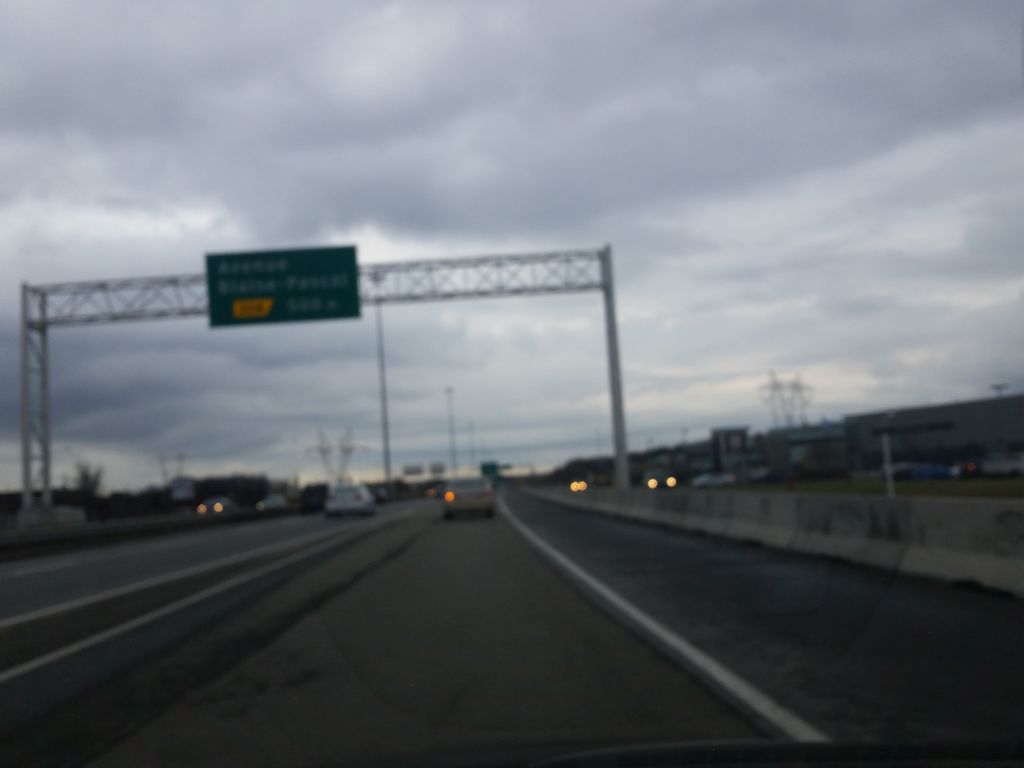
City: quebec_city